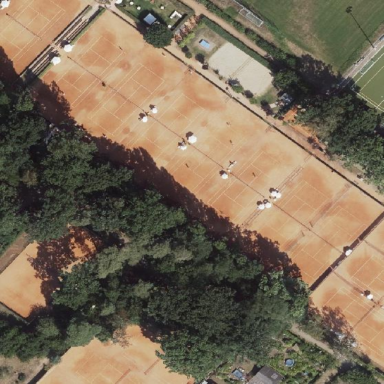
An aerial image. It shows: Clay tennis court on the leisure land pitch.